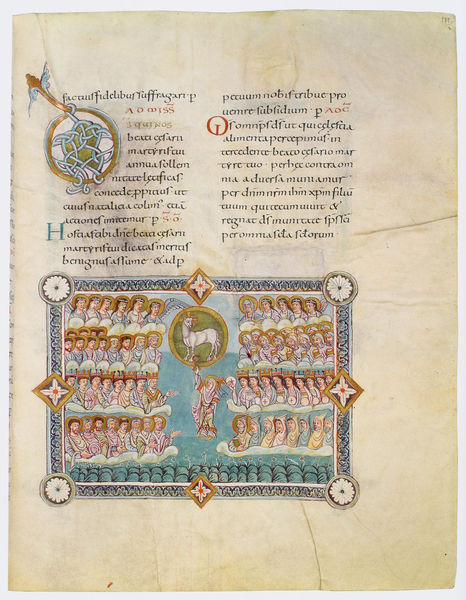
Titel: Göttinger Sakramentar
Institution: Göttingen, Staats- und Universitätsbibliothek
Schlagwörter: blau, gott, himmel, wasser, gelb, blumen, schwarz, weiss, rot, malerei, muster, alt, bibel, rahmen, bild, gold, kelch, pferd, engel, schrift, grun, paradies, blut, lamm, buch, seite, scharz, text, pergament, christus, jesus, mittelalter, könige, heilige, taufe, miniatur, latein, lateinisch, hebräisch, oranment, apostel, buchmalerei, propheten, sankt, ecclesia, jeuss, buchkunst, bibe, essel, eclesia, tuafe, heiligenchöre, insulae, kinder gottes